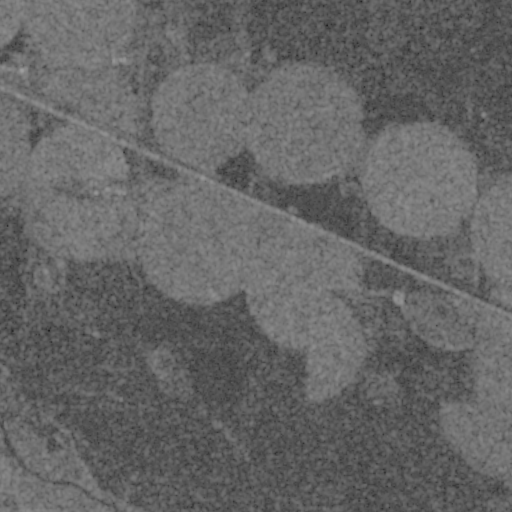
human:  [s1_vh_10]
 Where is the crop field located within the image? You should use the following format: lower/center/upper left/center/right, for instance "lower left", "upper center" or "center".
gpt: The crop field is located in the center right of the image.
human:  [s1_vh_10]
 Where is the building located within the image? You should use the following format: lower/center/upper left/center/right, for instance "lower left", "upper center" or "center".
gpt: The building is located in the center right of the image.
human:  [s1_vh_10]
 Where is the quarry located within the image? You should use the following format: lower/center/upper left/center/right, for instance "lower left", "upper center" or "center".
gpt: There is no quarry in the image.

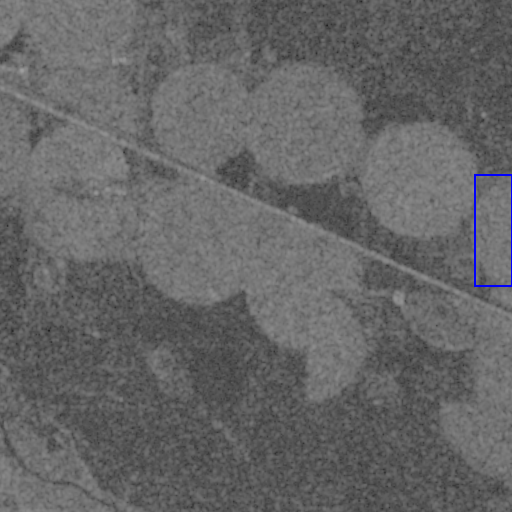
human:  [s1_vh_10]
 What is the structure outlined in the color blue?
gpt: The structure outlined in blue is a crop field.
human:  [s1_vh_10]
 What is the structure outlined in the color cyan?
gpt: There is no cyan outline.